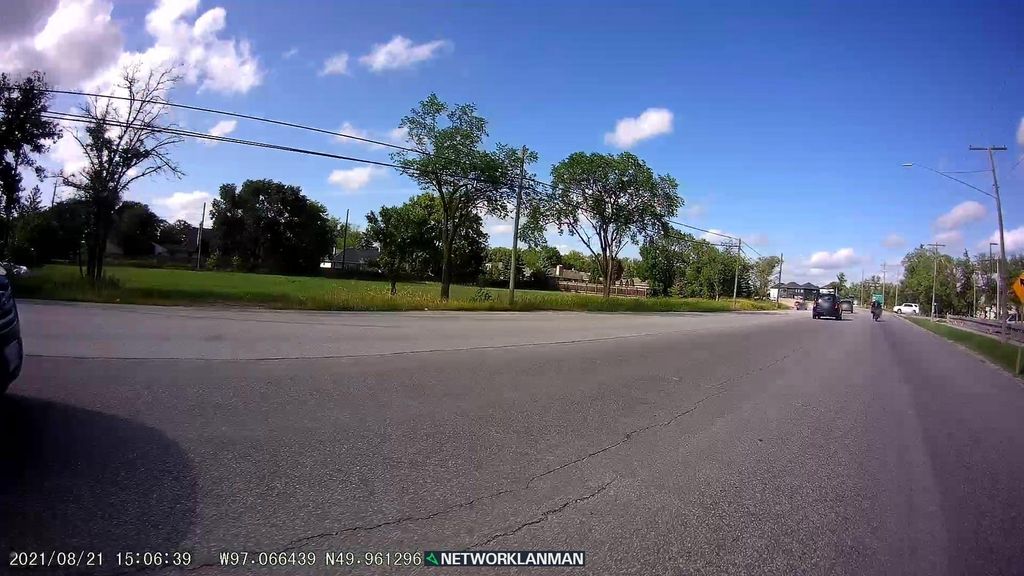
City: winnipeg